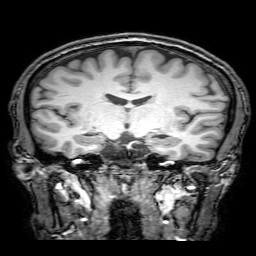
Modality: T1w
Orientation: sagittal